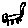
Label: cat